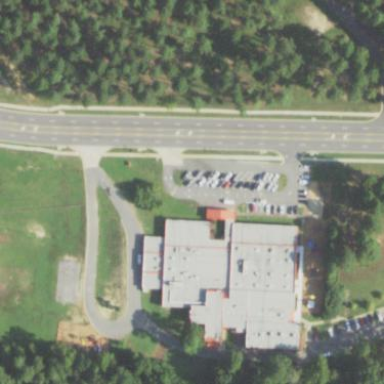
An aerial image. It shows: School.